Interaction volume radius: 10 \u00c5
Interaction volume height: 15 \u00c5
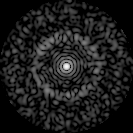
Disorder parameter: 0.8186